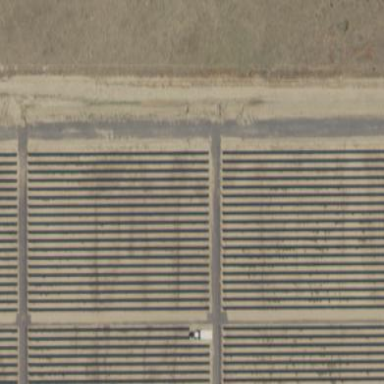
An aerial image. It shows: Solar power generator utilizing photovoltaic panels.